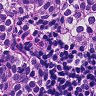
Metastatic tissue present: yes